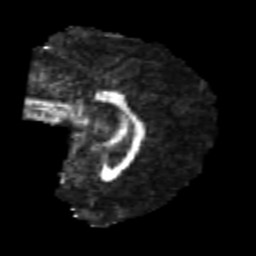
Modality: FA
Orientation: sagittal
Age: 24
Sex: male
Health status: healthy
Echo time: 0.074 s